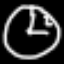
Label: clock